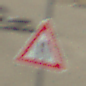
Verkehrszeichen: EinseitigVerengteFahrbahnRechts
Umgebung: Outdoor, RoadRail
Tageszeit: MorningAfternoon
Wetter: PartlyCloudy
Licht: Natural
Jahreszeit: NotSpecified
Kontrast: HighContrast